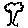
Label: tree